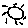
Label: sun